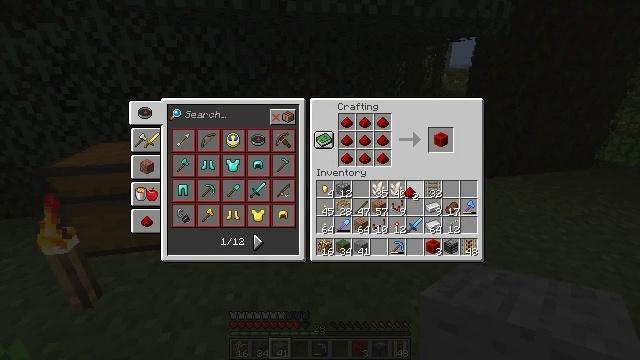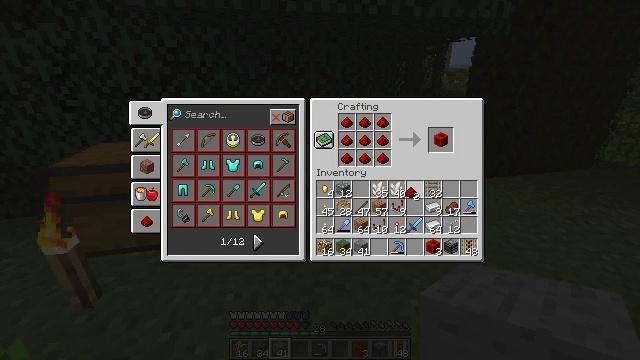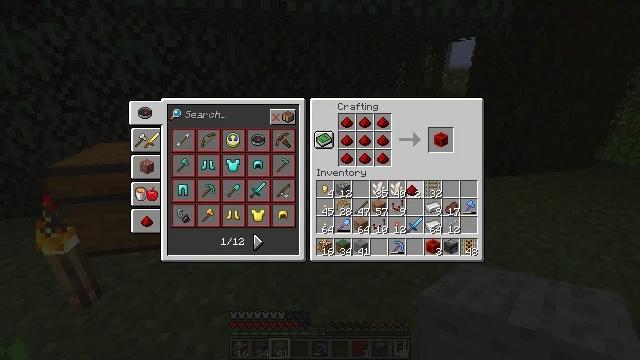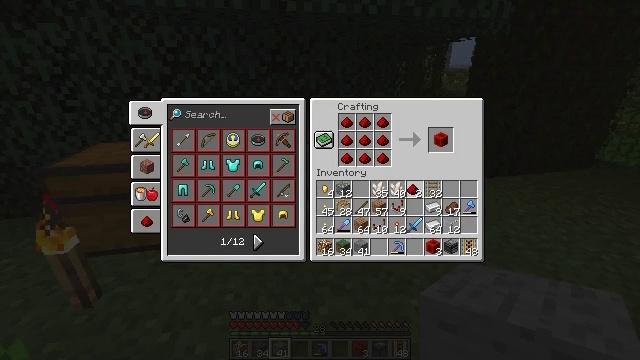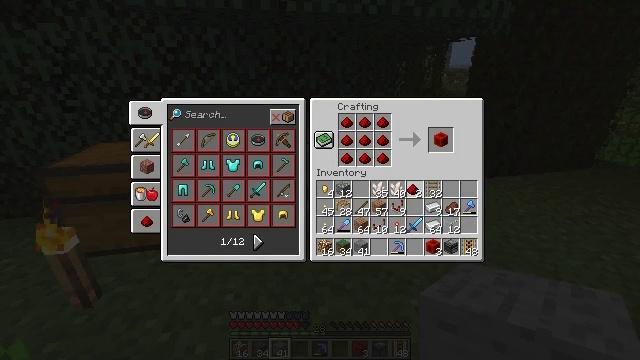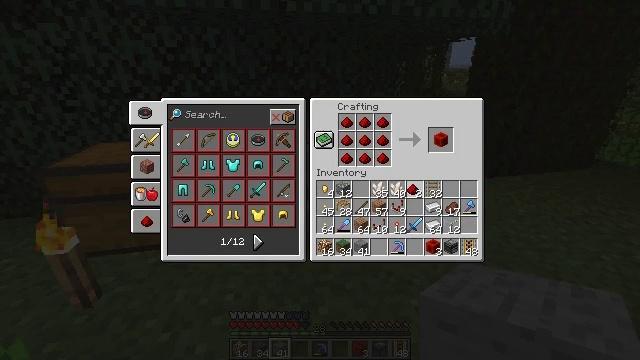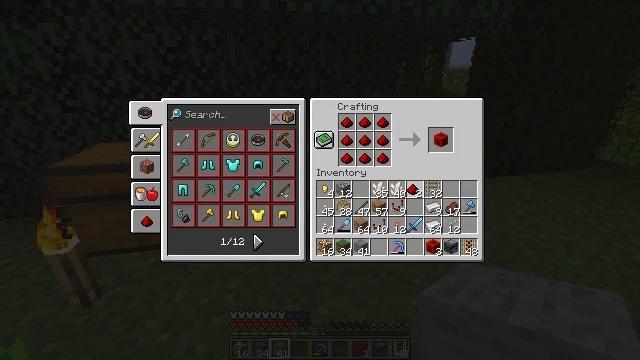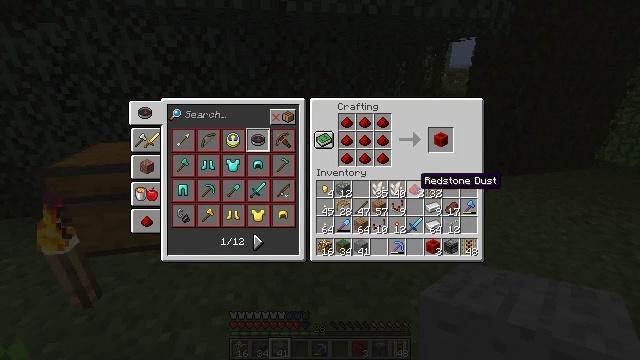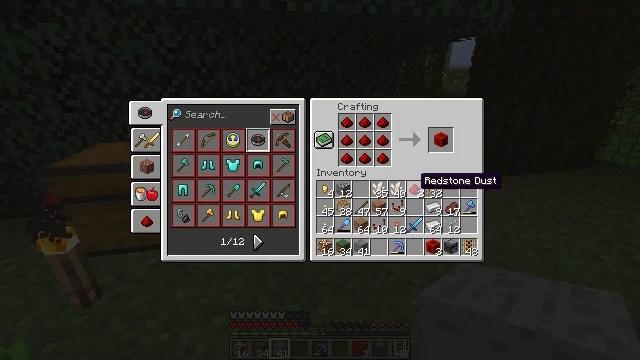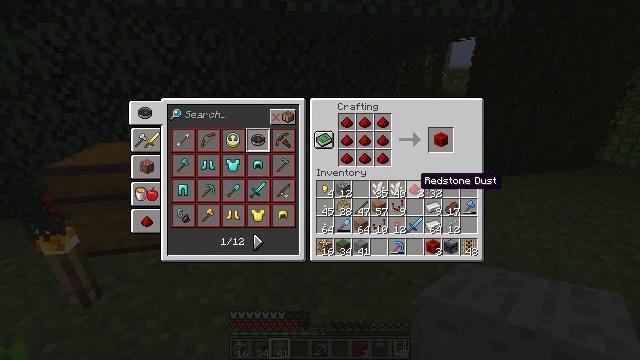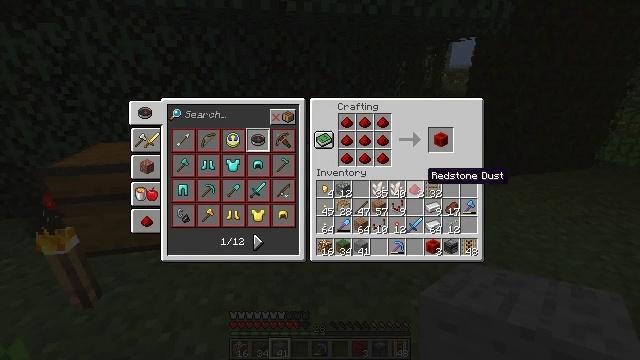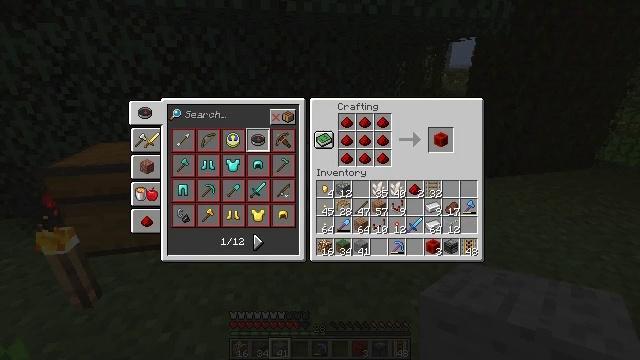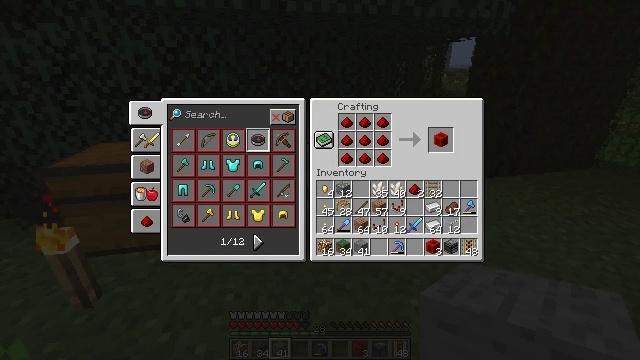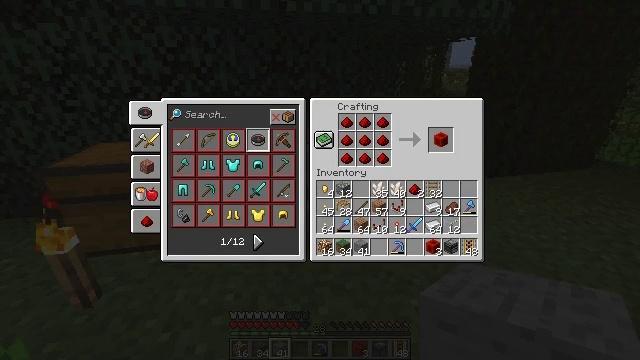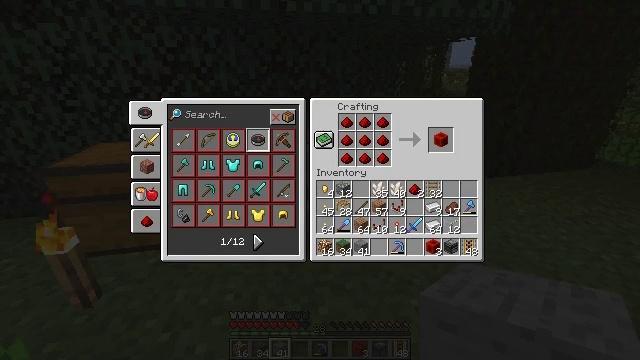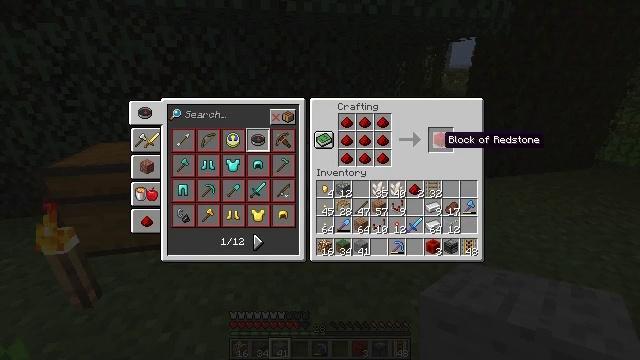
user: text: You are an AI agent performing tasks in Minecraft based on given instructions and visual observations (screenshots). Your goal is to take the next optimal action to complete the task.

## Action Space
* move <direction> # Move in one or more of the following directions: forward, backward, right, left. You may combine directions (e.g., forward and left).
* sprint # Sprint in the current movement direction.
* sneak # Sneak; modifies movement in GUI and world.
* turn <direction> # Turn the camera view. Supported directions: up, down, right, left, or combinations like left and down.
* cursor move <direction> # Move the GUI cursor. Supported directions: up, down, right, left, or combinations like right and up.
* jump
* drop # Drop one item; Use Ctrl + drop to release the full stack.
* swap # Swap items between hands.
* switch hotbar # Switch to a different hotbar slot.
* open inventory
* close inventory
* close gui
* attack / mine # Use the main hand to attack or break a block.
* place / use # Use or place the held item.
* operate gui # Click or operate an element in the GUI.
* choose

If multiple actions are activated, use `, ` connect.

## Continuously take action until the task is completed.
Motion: motion action
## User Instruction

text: Take redstone dust to craft a redstone block.
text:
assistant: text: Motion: no_op
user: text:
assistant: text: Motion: no_op
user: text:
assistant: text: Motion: no_op
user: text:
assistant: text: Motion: operate gui
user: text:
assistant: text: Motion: operate gui
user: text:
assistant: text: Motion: operate gui
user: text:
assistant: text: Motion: no_op
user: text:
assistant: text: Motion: no_op
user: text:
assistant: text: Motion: no_op
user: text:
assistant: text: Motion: sneak, cursor move right
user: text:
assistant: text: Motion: sneak, cursor move right and up
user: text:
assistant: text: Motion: sneak, cursor move up
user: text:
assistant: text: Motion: sneak
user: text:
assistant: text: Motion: sneak
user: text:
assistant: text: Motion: sneak
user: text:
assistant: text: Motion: sneak
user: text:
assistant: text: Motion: sneak
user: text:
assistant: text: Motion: sneak
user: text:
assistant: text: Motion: sneak
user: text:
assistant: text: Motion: sneak
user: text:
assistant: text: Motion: sneak
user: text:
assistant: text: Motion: sneak, operate gui
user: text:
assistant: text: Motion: sneak, operate gui
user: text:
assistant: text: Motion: sneak, operate gui
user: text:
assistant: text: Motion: sneak
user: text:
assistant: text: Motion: sneak
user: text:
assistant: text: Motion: sneak